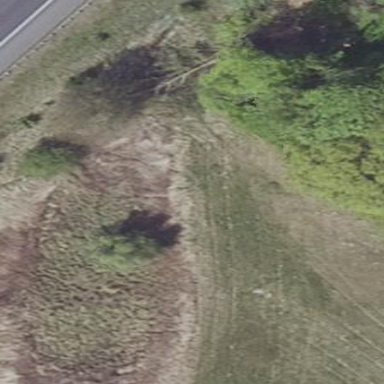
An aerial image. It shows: Area covered in scrub vegetation.